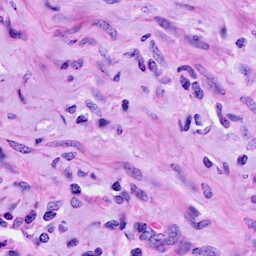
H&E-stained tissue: Cervix